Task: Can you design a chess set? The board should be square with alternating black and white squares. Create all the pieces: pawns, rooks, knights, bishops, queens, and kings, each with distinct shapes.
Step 5133:
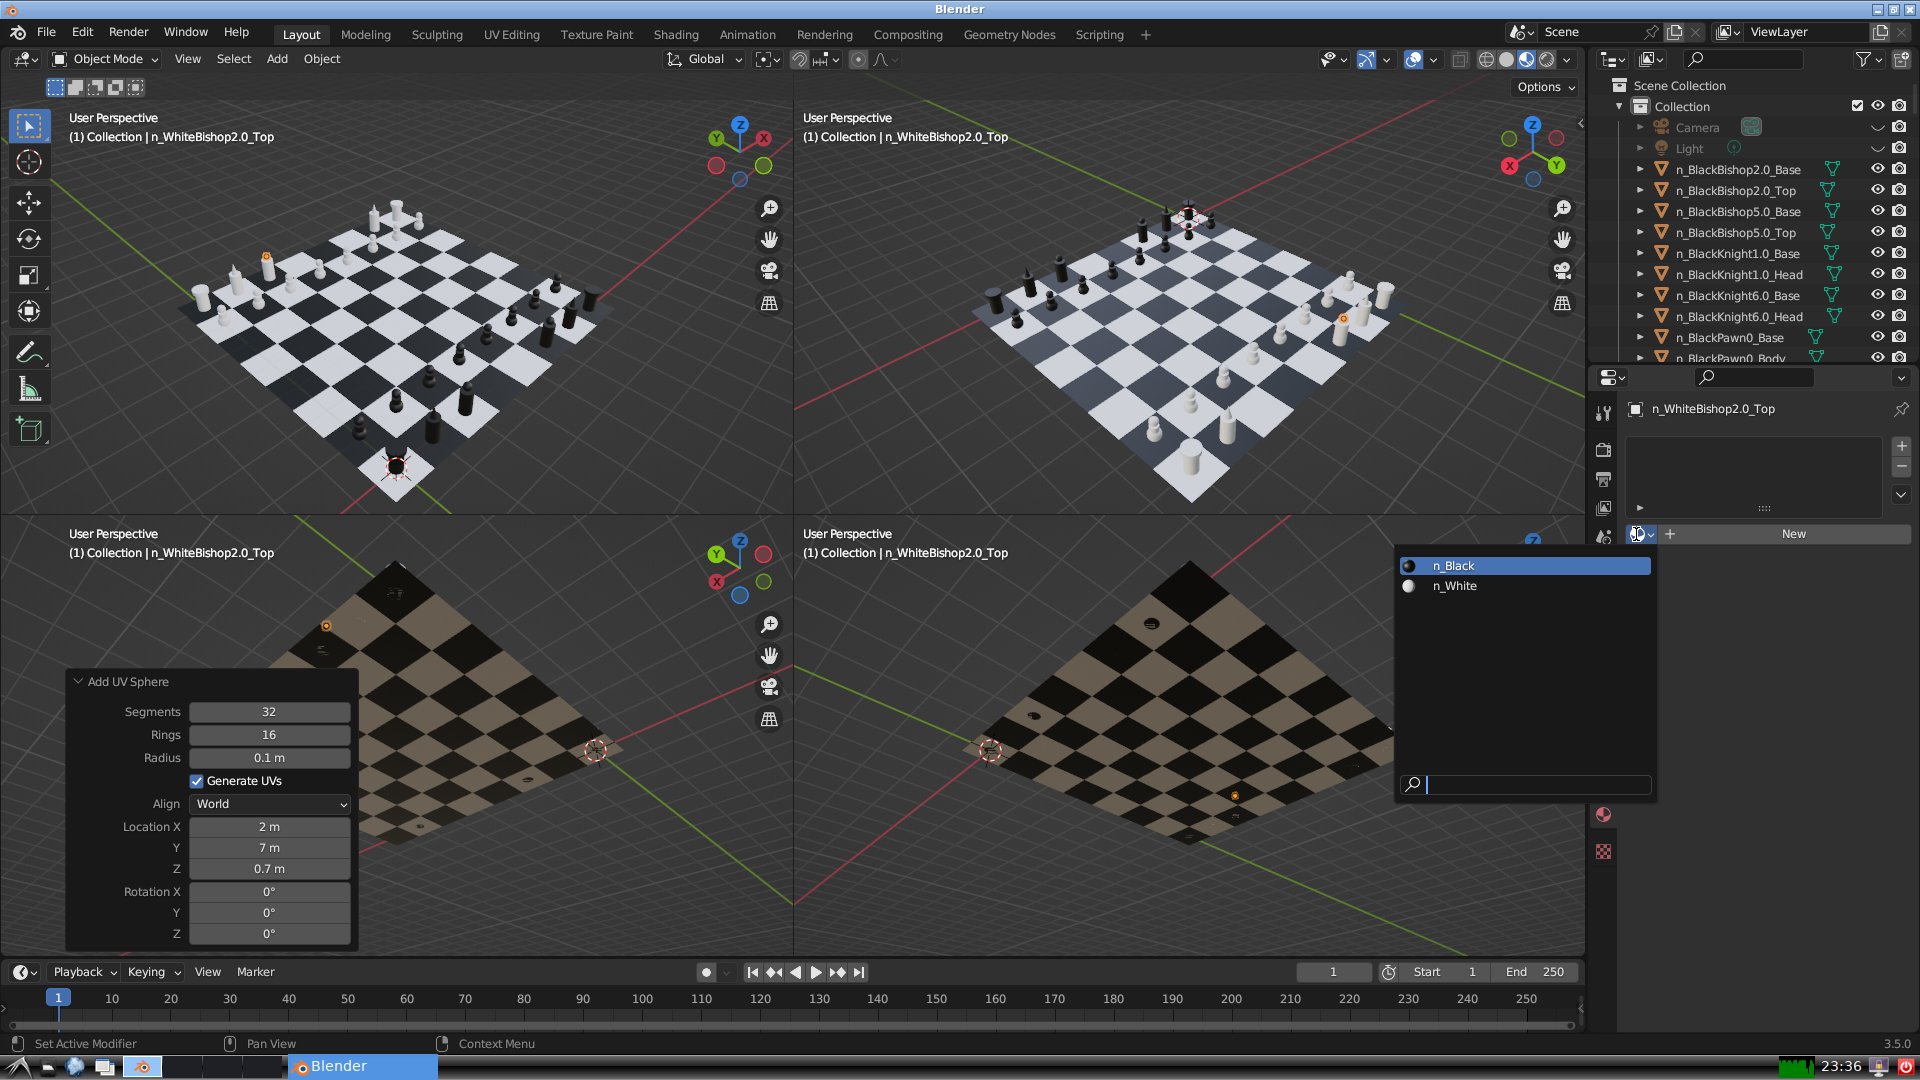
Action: input_text: n_White